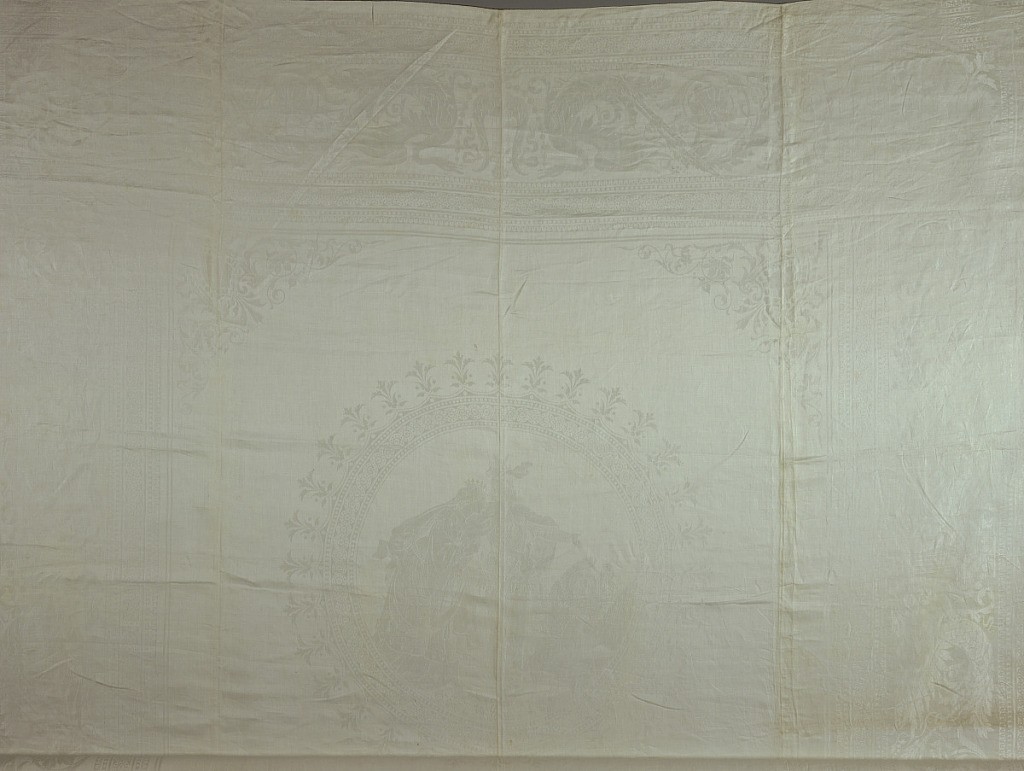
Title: Tablecloth
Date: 19th century
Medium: linen, cotton Technique: damask
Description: Design of six large medallions containing a scene from Lohengrin. Border around the cloth has interlacing bands forming circles and a lyre between confronted swans. Large monogram: E.S.H.